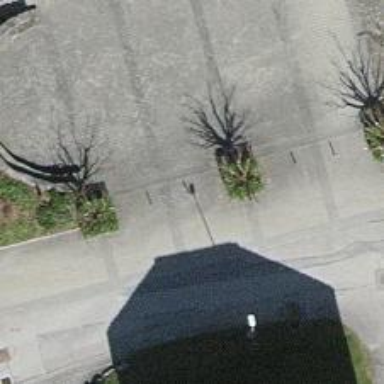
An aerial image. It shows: Bollard barrier.